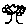
Label: tree